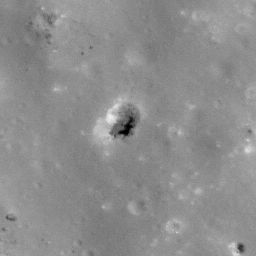
Pit: Kepler 3
Host crater: Kepler
Host type: impact_melt
Lunar coordinates: latitude 8.164, longitude 322.045